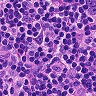
Metastatic tissue present: no